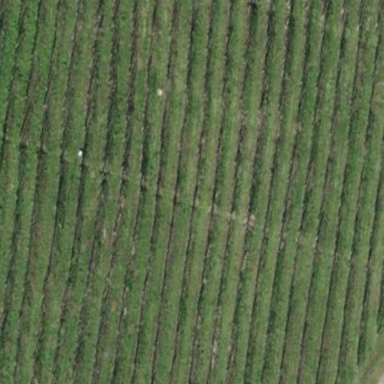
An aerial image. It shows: Vineyard growing grapes.